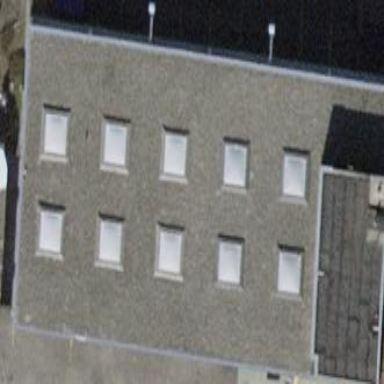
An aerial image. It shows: Commercial building with flat roof.